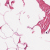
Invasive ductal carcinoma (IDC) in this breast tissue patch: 0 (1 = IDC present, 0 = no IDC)